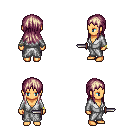
a pixel art fantasy rpg character, female body template, human, tanned skin, white robe, metal pants, white blonde unkempt hairstyle, bracelets, dagger, four views (front, back, left, right), 2x2 character sprite sheet, small pixel art, hard edges, no anti-aliasing